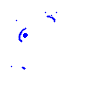
Particle: pion